Aerial crown-view tile of a tropical tree (Barro Colorado Island, Panama), acquired 20250616:
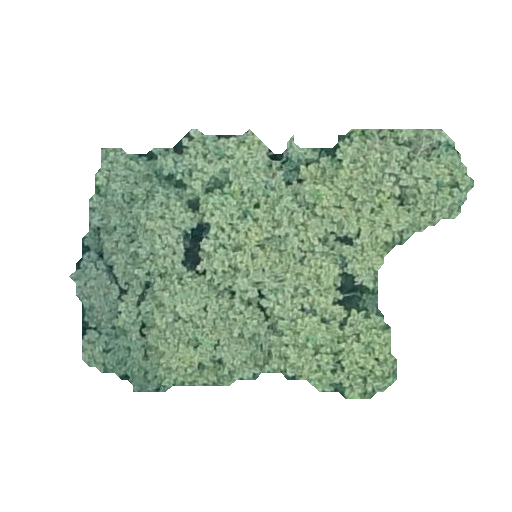
Species: Guazuma ulmifolia
GBIF accepted scientific name: Guazuma ulmifolia
Crown area: 115.629 m²